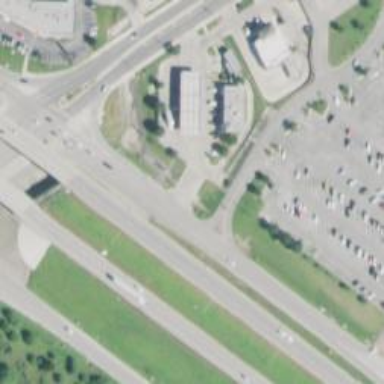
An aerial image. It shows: Secondary road with frontage road alongside.